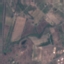
Land use / land cover class: PermanentCrop